Question: In product list page how can I get the quantity currently added in the cart.

Just in case if i have 'ottoman' 10 qty in the cart, how can i show the added QTY besides the product name.
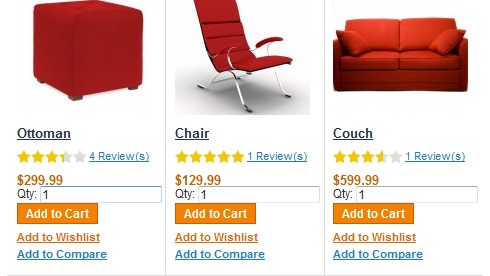
Answer: add below code
start of list.phtml
'''
<?php
$currentCart=array();
//$currentCartItemDetails=array();
$quote = Mage::getSingleton('checkout/session')->getQuote();
foreach ($quote->getAllItems() as $item) {
if ($item->getProductId()) {
$currentCart[$item->getProductId()]=$item->getQty();
}
}?>
'''
after that add below code after isSaleable()): ?>
'''
<?php
if (isset($currentCart) and array_key_exists($_product->getId(), $currentCart)) {
?>
<input type="text" name="qty" id="qty" maxlength="12" value="<?php echo $currentCart[$_product->getId()] ?>" title="<?php echo $this->__('Qty') ?>" class="input-text qty" />
<?php }?>
'''